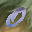
Label: 0